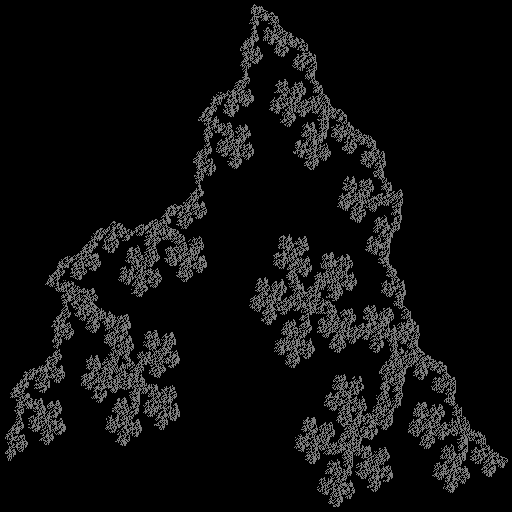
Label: penta